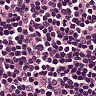
Metastatic tissue present: no